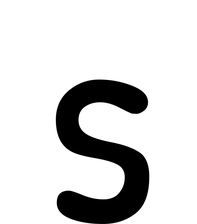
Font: PatrickHand-Regular